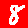
Digit: 8